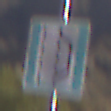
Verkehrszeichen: NothalteUndPannenbucht
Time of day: MorningAfternoon
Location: Outdoor (Nature)
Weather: PartlyCloudy
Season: NotSpecified
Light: Natural